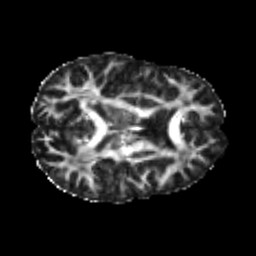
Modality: FA
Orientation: axial
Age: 24
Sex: male
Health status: healthy
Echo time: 0.074 s